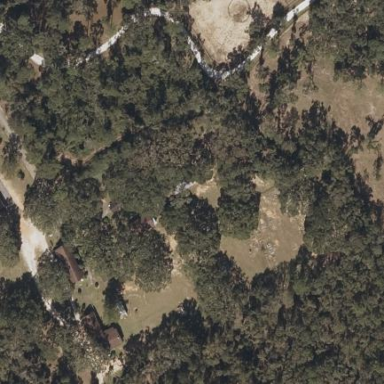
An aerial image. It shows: Grave yard.